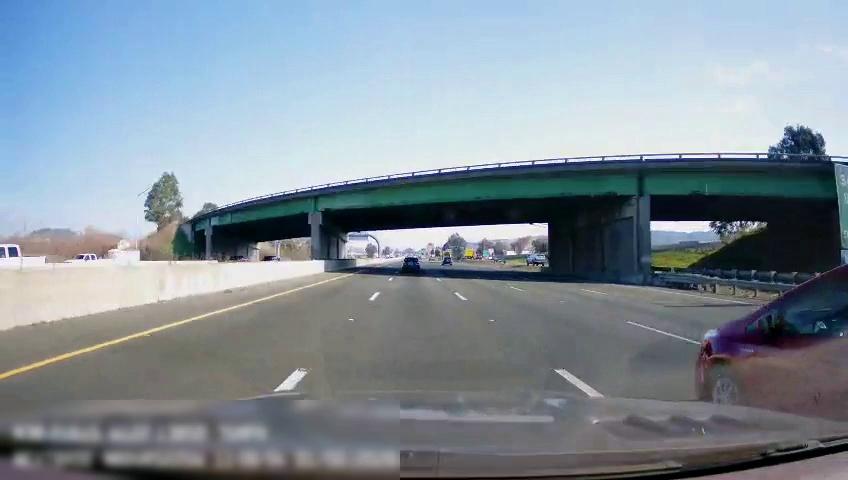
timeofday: Day
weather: Sunny
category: Drivable Space
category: Vehicles | Car
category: Vehicles | SUV
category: Vehicles | Car
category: Vehicles | Truck
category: Vehicles | Car
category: Vehicles | Car
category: Vehicles | Car
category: Drivable Space
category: Vehicles | SUV
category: Lanes | Current Lane
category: Lanes | Alternate Lane
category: Lanes | Current Lane
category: Lanes | Alternate Lane
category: Lanes | Alternate Lane
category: Lanes | Alternate Lane
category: Traffic | Signs